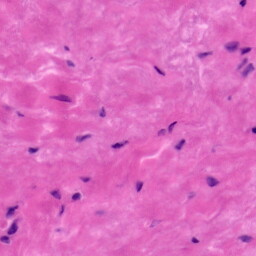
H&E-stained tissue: Tonsil